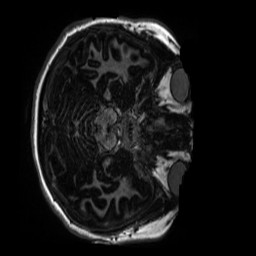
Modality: MP2RAGE
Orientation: axial
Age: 12
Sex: female
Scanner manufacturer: siemens
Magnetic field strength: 3 T
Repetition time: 4 s
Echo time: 0.00303 s